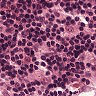
Metastatic tissue present: no